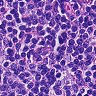
Metastatic tissue present: no